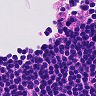
Metastatic tissue present: no